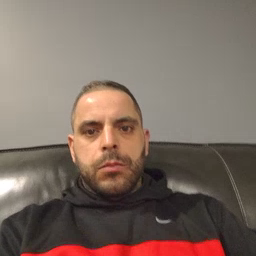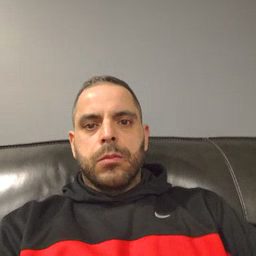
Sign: stuck